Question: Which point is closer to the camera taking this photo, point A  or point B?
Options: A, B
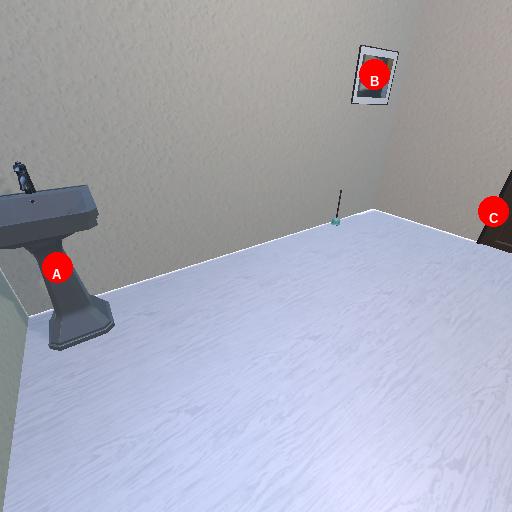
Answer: A